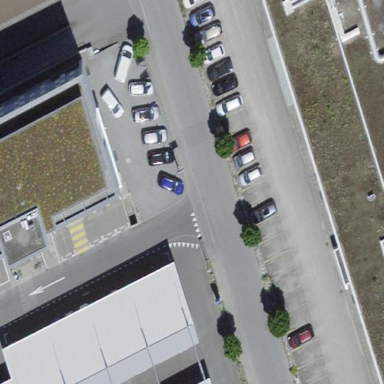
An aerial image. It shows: Street side parking area.